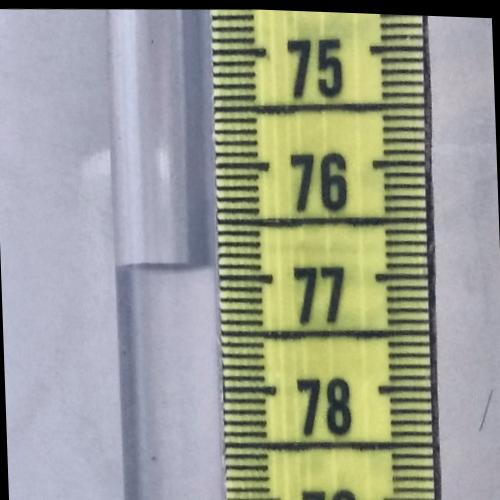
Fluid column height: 76.9 cm